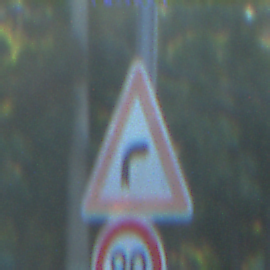
Verkehrszeichen: KurveRechts
Zusatzzeichen unten: Geschwindigkeit80
Umgebung: Outdoor, Urban
Tageszeit: MorningAfternoon
Wetter: Clear
Licht: Natural
Jahreszeit: NotSpecified
Kontrast: HighContrast